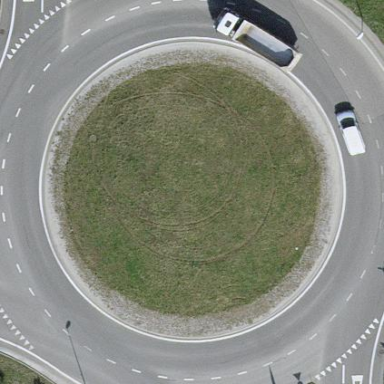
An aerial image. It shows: Roundabout on trunk highway.